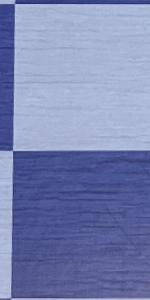
Label: Empty